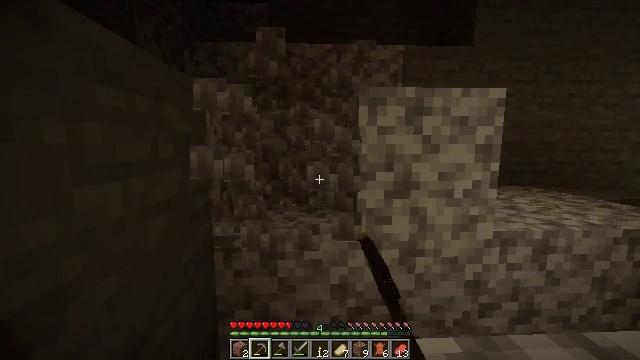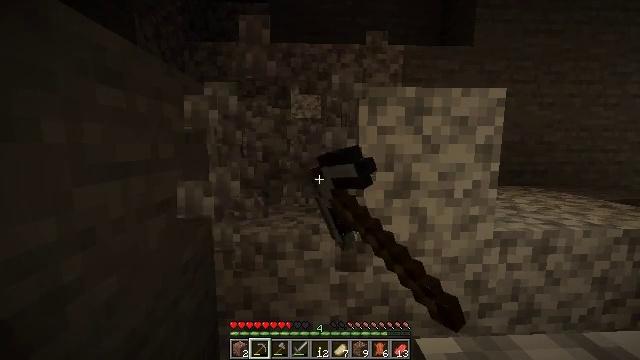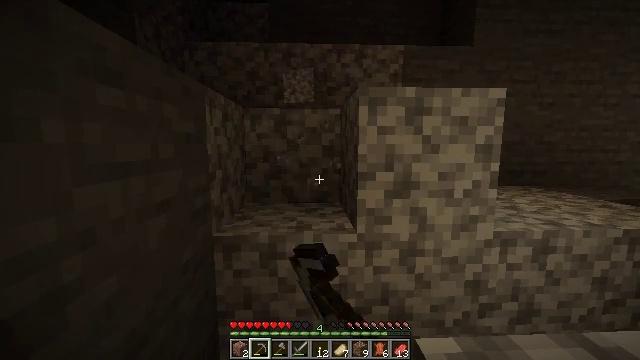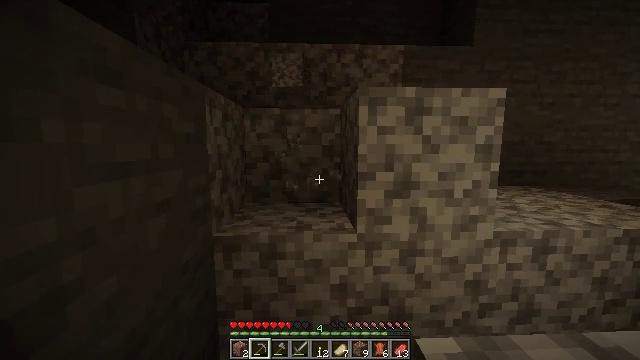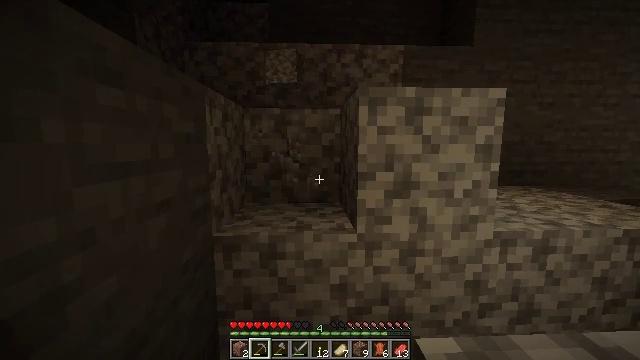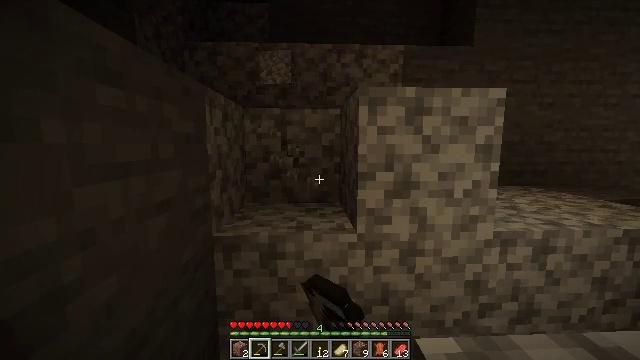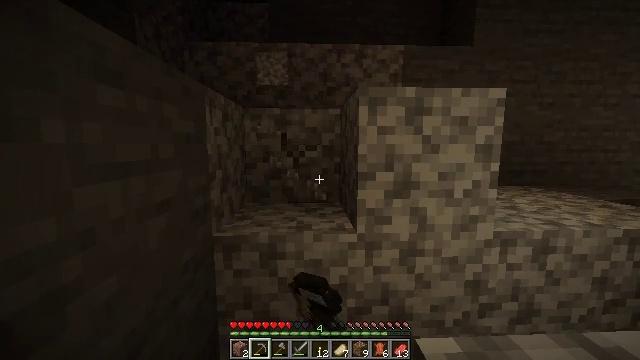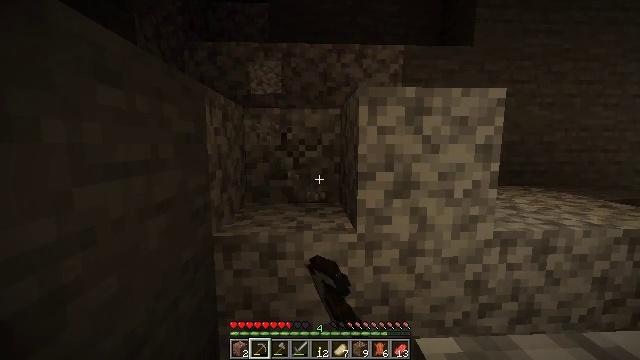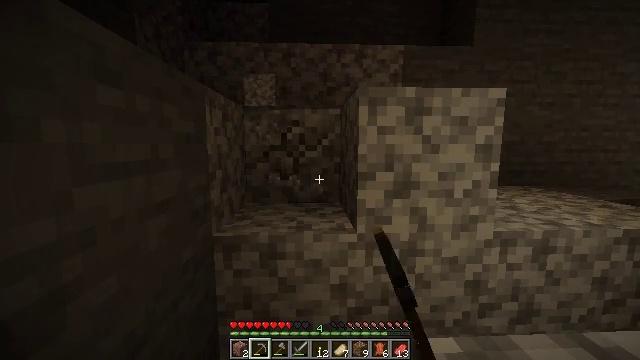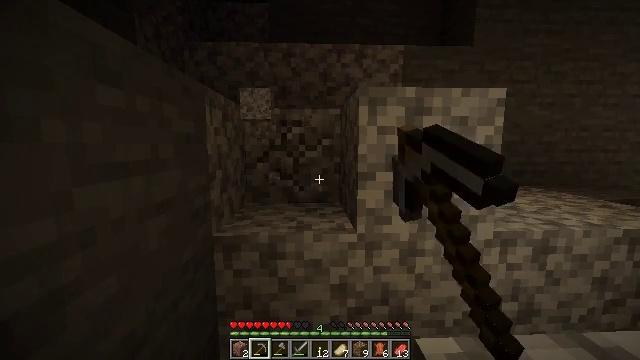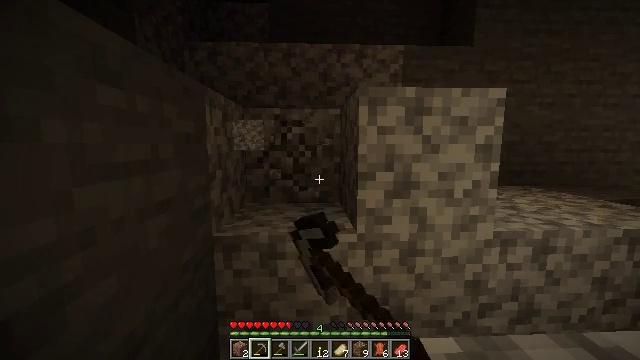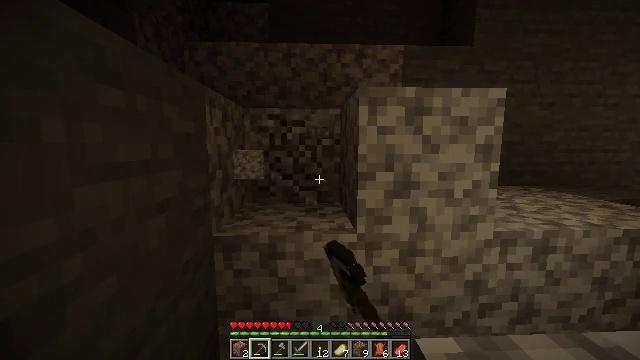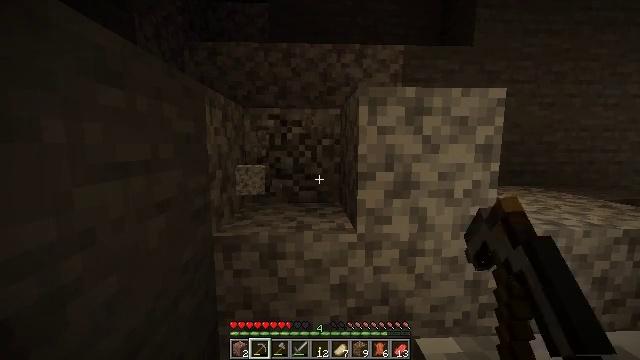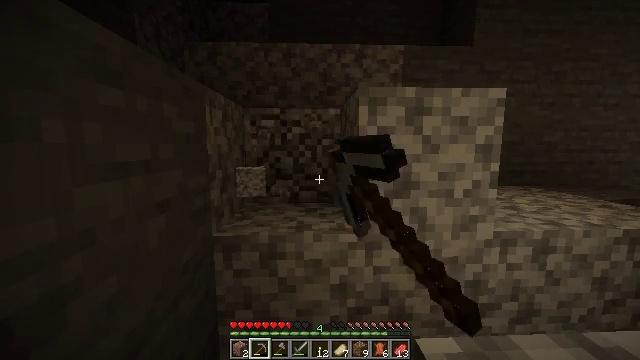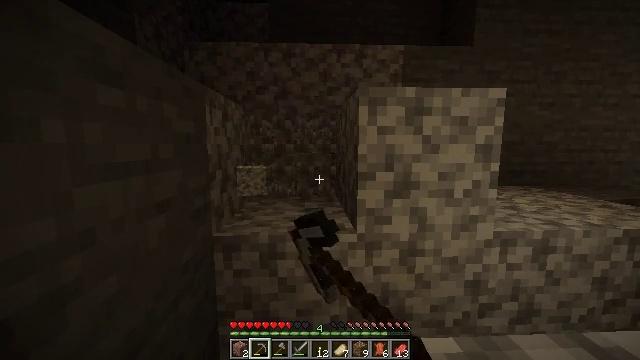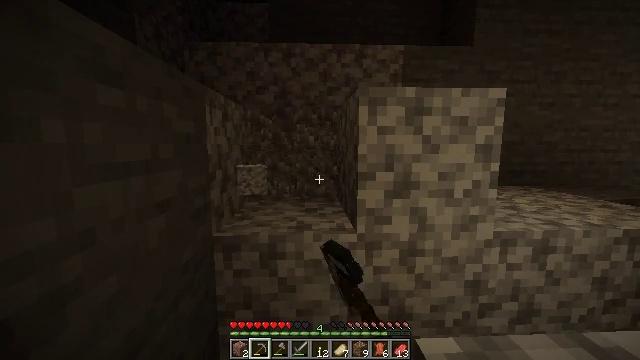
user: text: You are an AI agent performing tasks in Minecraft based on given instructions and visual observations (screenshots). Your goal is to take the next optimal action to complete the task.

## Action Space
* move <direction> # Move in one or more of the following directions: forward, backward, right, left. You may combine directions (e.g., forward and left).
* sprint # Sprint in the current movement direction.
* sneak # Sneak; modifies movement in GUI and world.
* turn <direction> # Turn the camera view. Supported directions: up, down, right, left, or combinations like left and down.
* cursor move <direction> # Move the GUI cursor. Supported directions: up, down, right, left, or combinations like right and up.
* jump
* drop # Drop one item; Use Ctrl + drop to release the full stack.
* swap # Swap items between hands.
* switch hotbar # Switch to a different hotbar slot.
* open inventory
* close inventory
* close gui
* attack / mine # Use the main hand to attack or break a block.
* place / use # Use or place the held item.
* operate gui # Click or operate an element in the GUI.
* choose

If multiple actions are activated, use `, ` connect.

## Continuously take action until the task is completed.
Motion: motion action
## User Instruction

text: Mine the diorite underground.
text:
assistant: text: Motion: attack / mine
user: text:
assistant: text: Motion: attack / mine
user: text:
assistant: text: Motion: attack / mine
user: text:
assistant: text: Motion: attack / mine
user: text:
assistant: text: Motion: attack / mine
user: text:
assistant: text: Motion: attack / mine
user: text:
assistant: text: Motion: attack / mine
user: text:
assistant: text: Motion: attack / mine
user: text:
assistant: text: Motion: attack / mine
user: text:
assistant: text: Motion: attack / mine
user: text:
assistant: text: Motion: attack / mine
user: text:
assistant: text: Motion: attack / mine
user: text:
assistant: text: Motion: attack / mine
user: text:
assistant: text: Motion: attack / mine
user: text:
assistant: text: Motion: attack / mine
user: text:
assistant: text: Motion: attack / mine
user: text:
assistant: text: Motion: attack / mine
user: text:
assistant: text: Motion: attack / mine
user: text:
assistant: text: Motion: attack / mine
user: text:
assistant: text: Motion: attack / mine
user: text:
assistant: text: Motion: attack / mine
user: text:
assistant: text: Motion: attack / mine
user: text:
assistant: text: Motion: attack / mine
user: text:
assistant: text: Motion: attack / mine
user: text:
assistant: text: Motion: attack / mine
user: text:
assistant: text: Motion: attack / mine
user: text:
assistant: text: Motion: attack / mine
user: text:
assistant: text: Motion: attack / mine
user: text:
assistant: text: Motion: attack / mine
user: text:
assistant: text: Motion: attack / mine